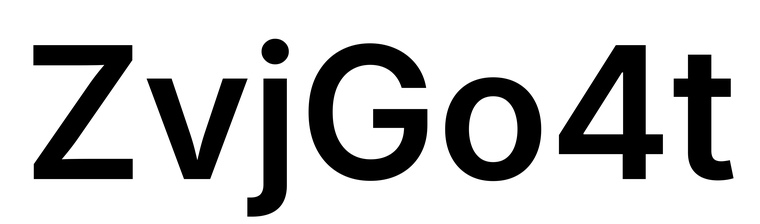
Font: Inter_SemiBold